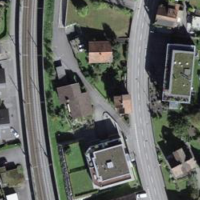
EUNIS habitat code: 54
Species observed at this site:
Convallaria majalis
Cardamine pratensis